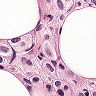
Metastatic tissue present: yes